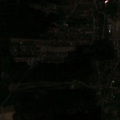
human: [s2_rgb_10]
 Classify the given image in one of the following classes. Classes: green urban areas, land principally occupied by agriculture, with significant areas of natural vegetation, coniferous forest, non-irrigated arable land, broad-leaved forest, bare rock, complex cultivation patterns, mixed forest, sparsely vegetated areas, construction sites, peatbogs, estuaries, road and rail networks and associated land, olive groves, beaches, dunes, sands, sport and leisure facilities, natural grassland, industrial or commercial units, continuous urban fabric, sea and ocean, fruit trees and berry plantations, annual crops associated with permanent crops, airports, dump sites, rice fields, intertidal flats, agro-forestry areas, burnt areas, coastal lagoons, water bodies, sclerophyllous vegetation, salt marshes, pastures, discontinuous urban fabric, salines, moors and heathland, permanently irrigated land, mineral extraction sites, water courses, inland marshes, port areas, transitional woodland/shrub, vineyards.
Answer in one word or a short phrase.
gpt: discontinuous urban fabric, non-irrigated arable land, complex cultivation patterns, land principally occupied by agriculture, with significant areas of natural vegetation, mixed forest